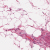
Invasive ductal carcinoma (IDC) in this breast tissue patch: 0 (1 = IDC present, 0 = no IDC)